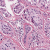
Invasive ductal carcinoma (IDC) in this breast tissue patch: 1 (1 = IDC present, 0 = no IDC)